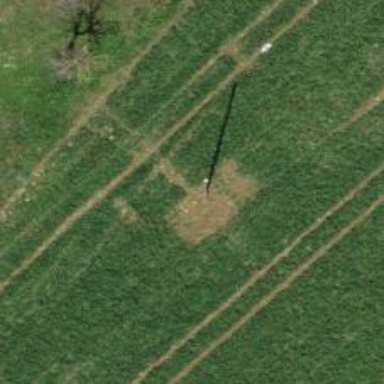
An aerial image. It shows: Minor power line.